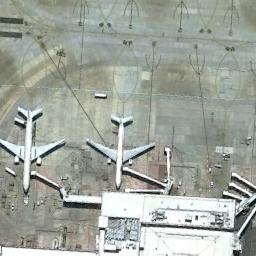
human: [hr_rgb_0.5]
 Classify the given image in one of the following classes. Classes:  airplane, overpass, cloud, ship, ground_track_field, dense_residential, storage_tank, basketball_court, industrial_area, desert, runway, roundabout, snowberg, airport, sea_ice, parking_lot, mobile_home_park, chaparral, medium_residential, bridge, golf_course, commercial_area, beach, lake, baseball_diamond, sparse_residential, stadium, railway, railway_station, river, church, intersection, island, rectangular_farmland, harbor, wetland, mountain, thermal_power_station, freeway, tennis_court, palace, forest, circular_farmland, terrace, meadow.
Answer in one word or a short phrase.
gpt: airplane